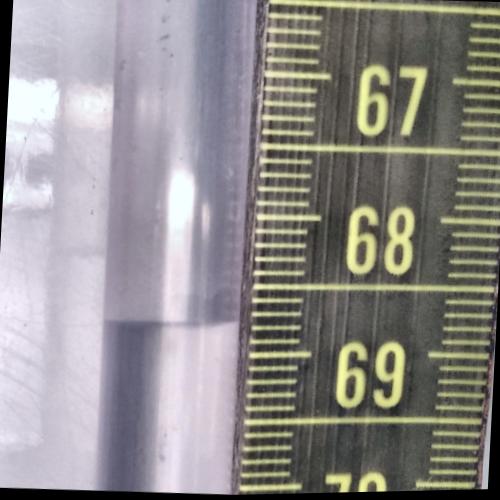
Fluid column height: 68.8 cm